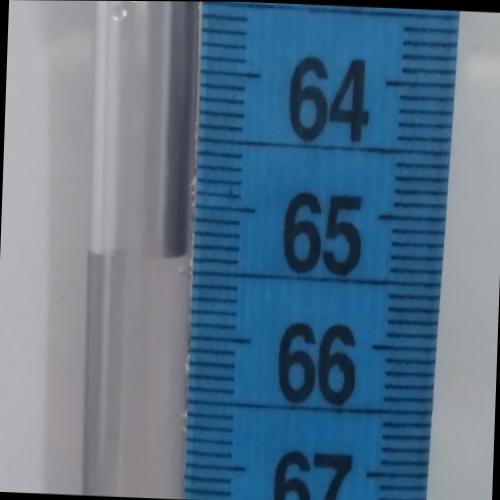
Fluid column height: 65.4 cm